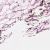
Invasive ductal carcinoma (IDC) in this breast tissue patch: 0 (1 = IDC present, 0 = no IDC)